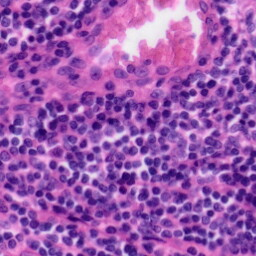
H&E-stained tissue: Tonsil